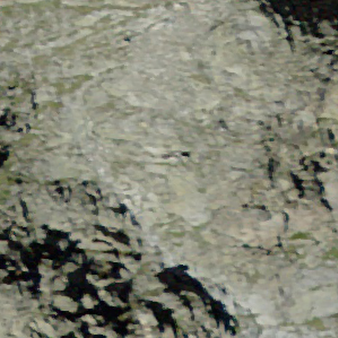
Label: other